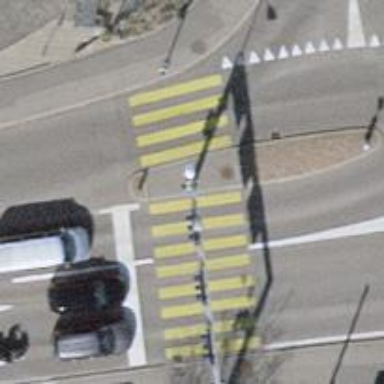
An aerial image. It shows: Road with traffic signals and zebra crossing with traffic signals.